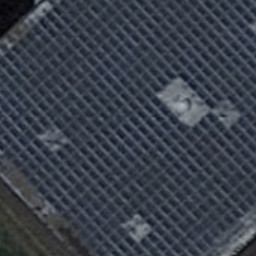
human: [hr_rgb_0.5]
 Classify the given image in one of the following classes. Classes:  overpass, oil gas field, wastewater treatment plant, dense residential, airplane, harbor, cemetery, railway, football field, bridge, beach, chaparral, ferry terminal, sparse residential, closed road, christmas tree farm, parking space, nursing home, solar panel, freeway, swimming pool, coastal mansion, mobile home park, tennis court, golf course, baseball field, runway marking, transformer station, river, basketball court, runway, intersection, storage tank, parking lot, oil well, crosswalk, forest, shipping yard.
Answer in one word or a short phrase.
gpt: solar panel